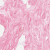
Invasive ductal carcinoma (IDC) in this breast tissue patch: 0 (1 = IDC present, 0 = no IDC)